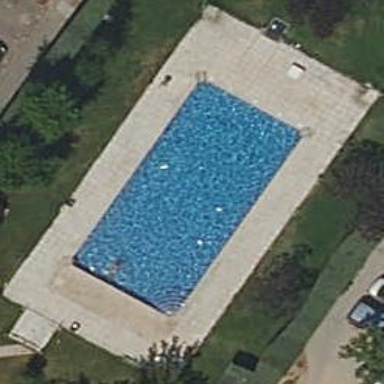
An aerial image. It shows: Swimming pool located in leisure land.